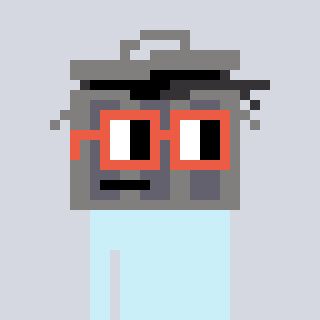
a pixel art character with square orange glasses, a trashcan-shaped head and a blue-colored body on a cool background